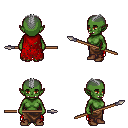
a pixel art fantasy rpg character, female body template, orc, green skin, red tattered cape, robe skirt, gray short mohawk hairstyle, brown shoes, spear, four views (front, back, left, right), 2x2 character sprite sheet, small pixel art, hard edges, no anti-aliasing